Question: I have just created an HTML5 page with a background image in the top center.
'''
<!DOCTYPE html>
<html>
<head>
<meta charset="utf-8">
<title>Example</title>
<link rel="stylesheet" href="style.css">
</head>
<body>
<p>Example</p>
</body>
</html>
'''
With the following CSS:
'''
body
{
background-image: url('images/bg.png');
background-position: top center;
background-repeat: no-repeat;
margin: 0;
padding: 36px 0 0 0;
}
'''
But I have spotted a problem in Firefox 12.
No matter how much I shrink the browser window, the HTML element never falls below 376px. This causes the background position to no longer appear in the center, but instead it looks like it is right-aligned (and then crops the right-hand portion of the image).
In Chrome, Opera and Internet Explorer it works as expected, but in Firefox I get this strange behaviour. I have added a screenshot of all four browsers showing this page.
This seems to be related to the size of the toolbar in the browser as the width it stops at is identical to the width of the browser toolbar. A colleague has just tried it and his toolbar is 427px and it stopped at this value. I presume this is a Firefox bug.

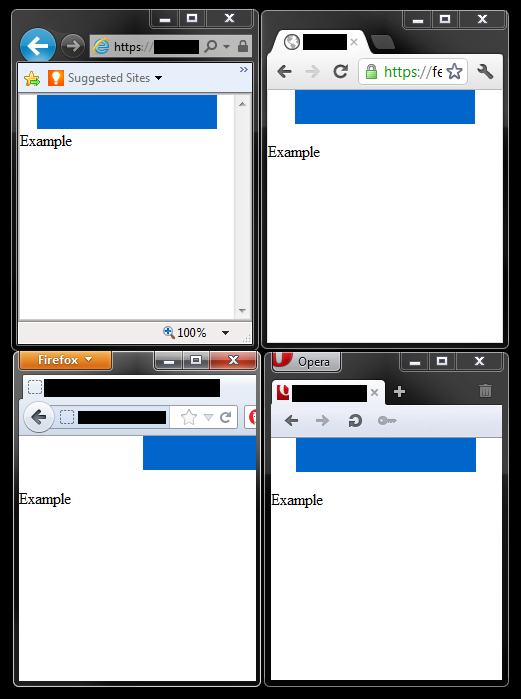
Answer: It looks like this is a genuine bug in Firefox, so I have raised a bug.